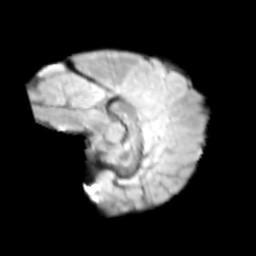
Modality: T2w
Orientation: sagittal
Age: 11
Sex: male
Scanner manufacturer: siemens
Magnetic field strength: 3 T
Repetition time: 3.8 s
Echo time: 0.07 s